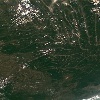
Label: land